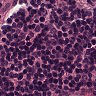
Metastatic tissue present: no